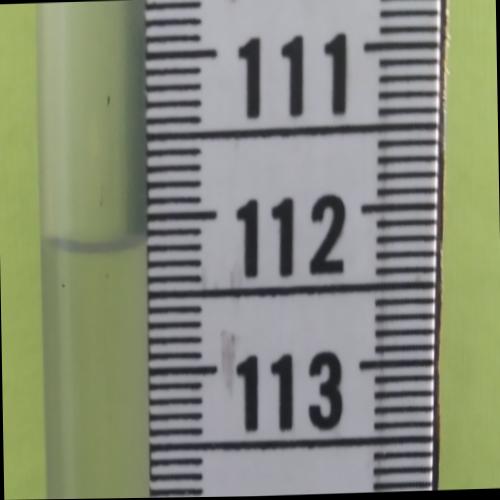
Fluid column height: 112.2 cm